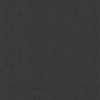
Label: dusty